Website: apple
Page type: account-selection
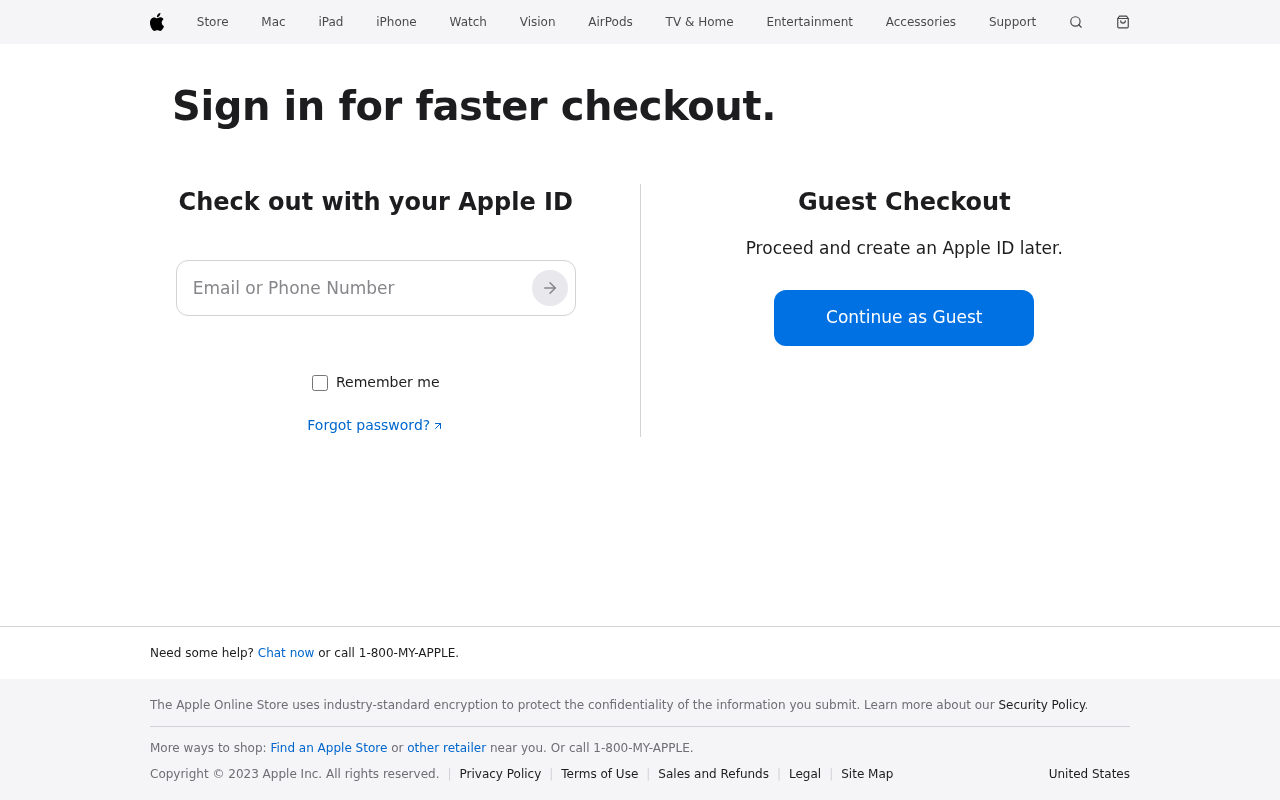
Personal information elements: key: PII_EMAIL
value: apeck@hotmail.com